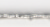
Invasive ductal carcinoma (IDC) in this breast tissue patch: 0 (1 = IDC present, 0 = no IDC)